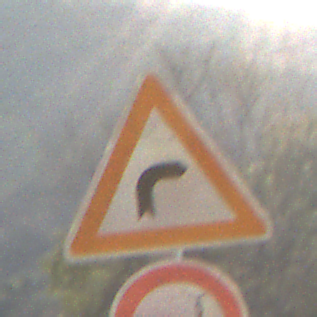
Verkehrszeichen: KurveRechts
Zusatzzeichen unten: VerbotUeberholenEinspurigeFahrzeuge
Umgebung: Outdoor, Nature
Tageszeit: SunriseSunset
Wetter: Clear
Licht: Natural
Jahreszeit: NotSpecified
Kontrast: HighContrast